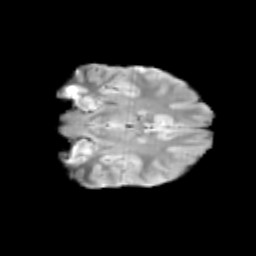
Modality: T2w
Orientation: coronal
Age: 10
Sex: male
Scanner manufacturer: siemens
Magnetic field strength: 3 T
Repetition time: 3.8 s
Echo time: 0.07 s